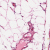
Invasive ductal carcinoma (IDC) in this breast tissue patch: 1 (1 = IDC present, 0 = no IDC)